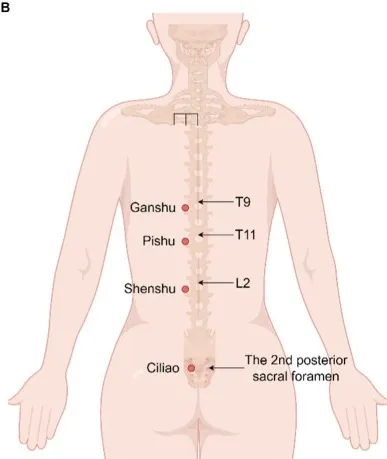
Location of acupoints on the human body. By Figdraw. (A) Abdominal acupoints.
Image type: chart (chart)